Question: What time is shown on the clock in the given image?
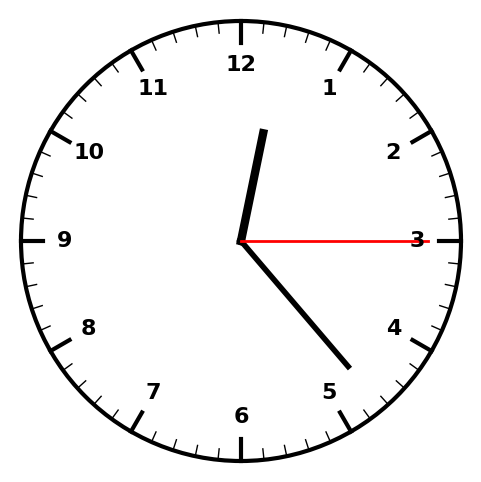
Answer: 12:23:15